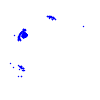
Particle: electron